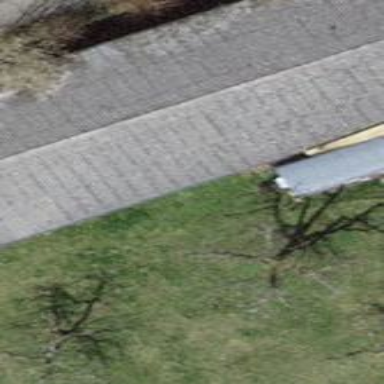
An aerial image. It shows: Shed building with gabled roof.